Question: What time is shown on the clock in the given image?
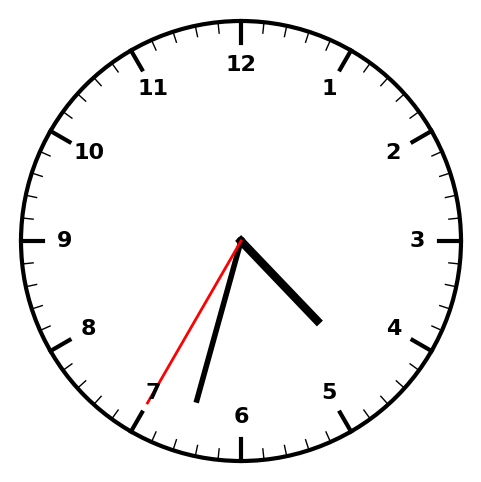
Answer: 04:32:35